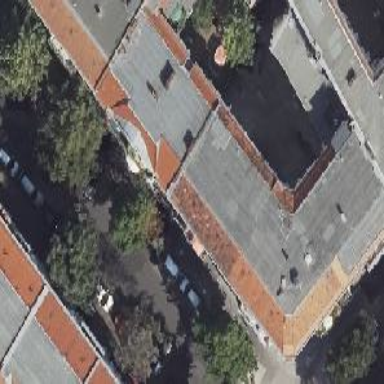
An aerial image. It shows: Part of building.